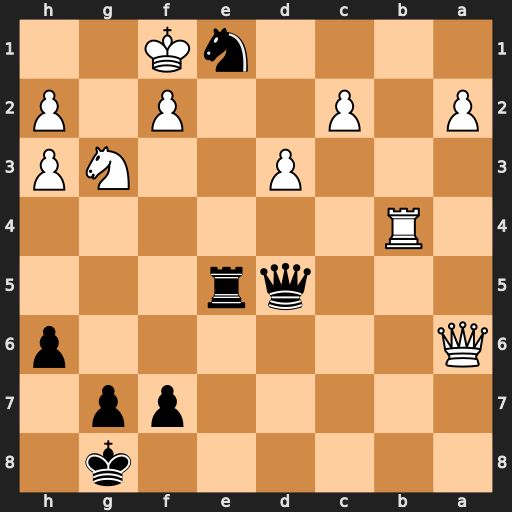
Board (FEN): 6k1/5pp1/Q6p/3qr3/1R6/3P2NP/P1P2P1P/4nK2
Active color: b
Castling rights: -
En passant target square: -
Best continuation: Qg2#